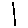
Label: line